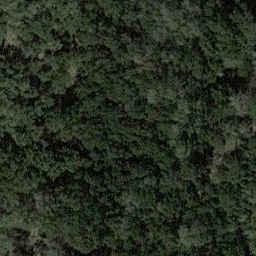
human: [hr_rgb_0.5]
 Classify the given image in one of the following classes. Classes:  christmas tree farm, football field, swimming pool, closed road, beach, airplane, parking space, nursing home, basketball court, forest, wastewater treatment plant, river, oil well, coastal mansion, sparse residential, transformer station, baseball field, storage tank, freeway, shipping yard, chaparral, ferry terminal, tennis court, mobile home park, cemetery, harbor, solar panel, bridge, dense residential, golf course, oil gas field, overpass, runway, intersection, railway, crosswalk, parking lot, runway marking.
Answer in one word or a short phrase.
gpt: forest